Field crop: tomato
Growth stage: 1
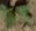
Species: solanum